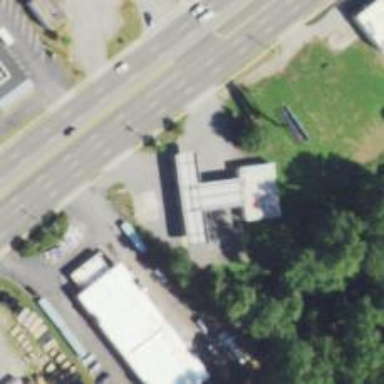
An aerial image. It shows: Convenience shop.